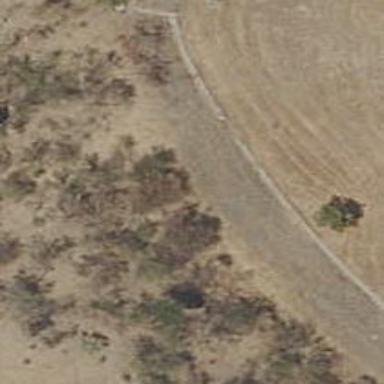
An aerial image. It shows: Dirt footway.